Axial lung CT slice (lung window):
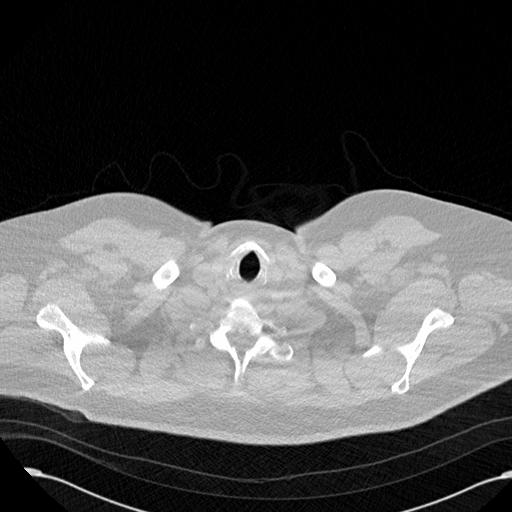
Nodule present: no